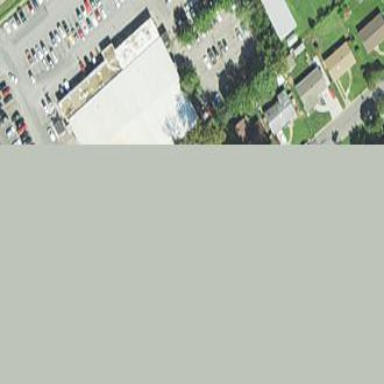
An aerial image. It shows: Commercial building.